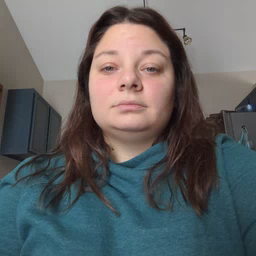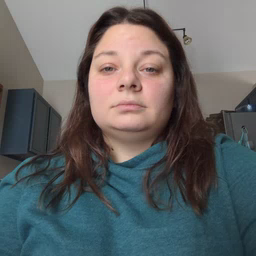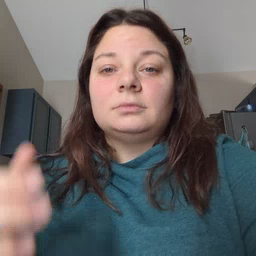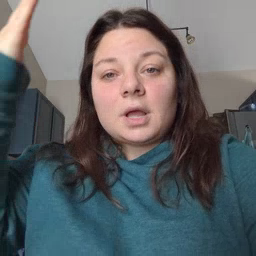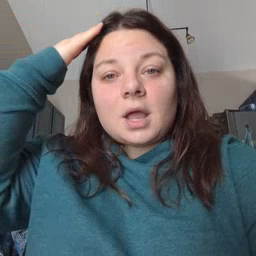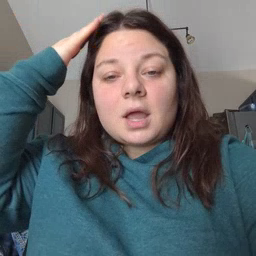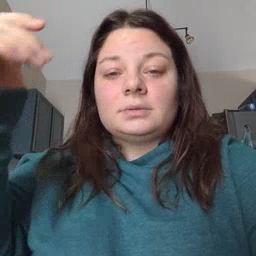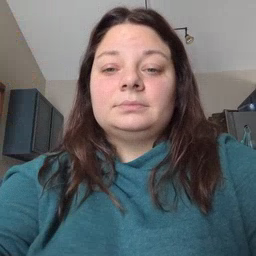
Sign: hat